Question: I am using Cocoanetic's implementation of 'EGOTableViewPullRefresh'.
It's a cinch to implement. Love it:
- <URL>
The only problem I'm having is with rotation. When the view rotates, the refresh header doesn't adjust for landscape mode. It sits left aligned, 320.0f units wide.

I have tried everything I can think of to adjust this properly. I set it as a property in 'PullToRefreshTableViewController' and tried to set the frame the same way it is done in init. This failed. I tried to do it in this same controller in 'viewWillAppear'. Failed.
Beyond this, I tried about 6 other methods not worth detailing. The problem seems to be that I'm using the wrong bounds, even though I'm making them relative to the view.
Nothing I do replicates what is seemingly easy in 'viewDidLoad':
'''
refreshHeaderView = [[EGORefreshTableHeaderView alloc] initWithFrame:
CGRectMake(0.0f, 0.0f - self.view.bounds.size.height,
320.0f, self.view.bounds.size.height)];
'''
It seems all I really need to do is increase the width. I tried something along the lines of this:
'''
refreshHeaderView.frame = CGRectMake(refreshHeaderView.frame.origin.x, refreshHeaderView.frame.origin.y, 480.0f, refreshHeaderView.frame.size.height);
'''
No luck.
The link at the top has the full, unmodified source code for what I'm using.
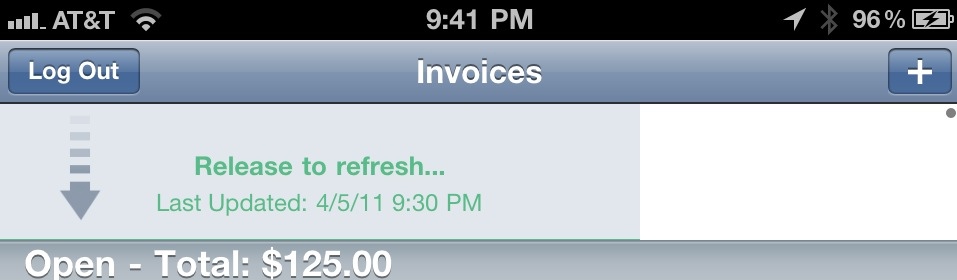
Answer: What about just setting the <URL> to 'UIViewAutoresizingFlexibleWidth'?